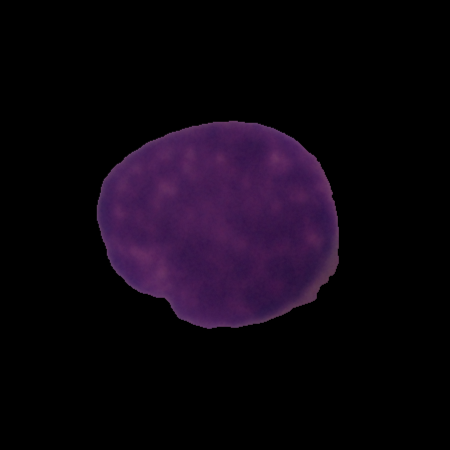
Label: cancer